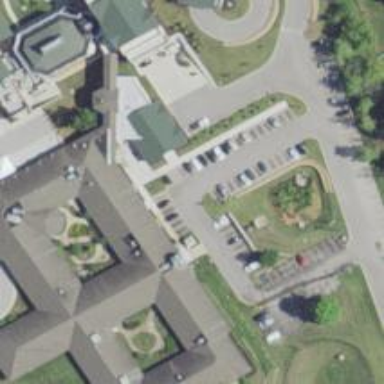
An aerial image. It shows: Nursing home building.